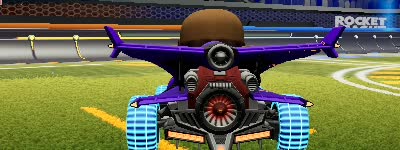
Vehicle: aftershock